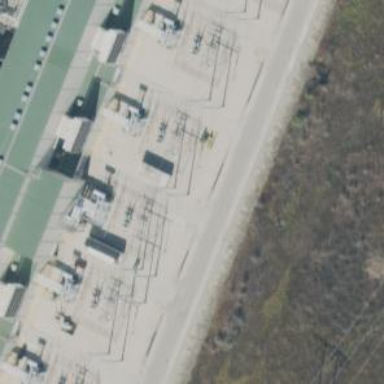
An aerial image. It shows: Switch used for power control.